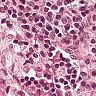
Metastatic tissue present: no